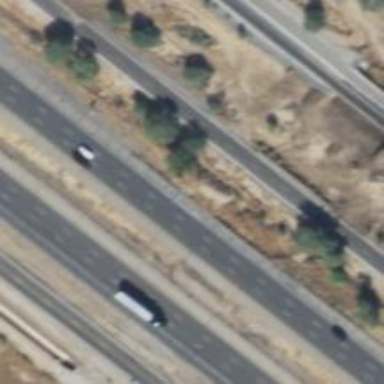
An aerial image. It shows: View of motorway.